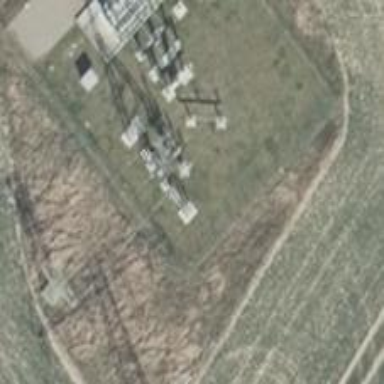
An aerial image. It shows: Three power lines with cables.